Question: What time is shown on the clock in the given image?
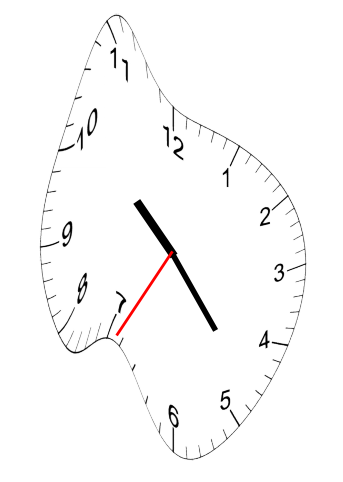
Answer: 10:23:35